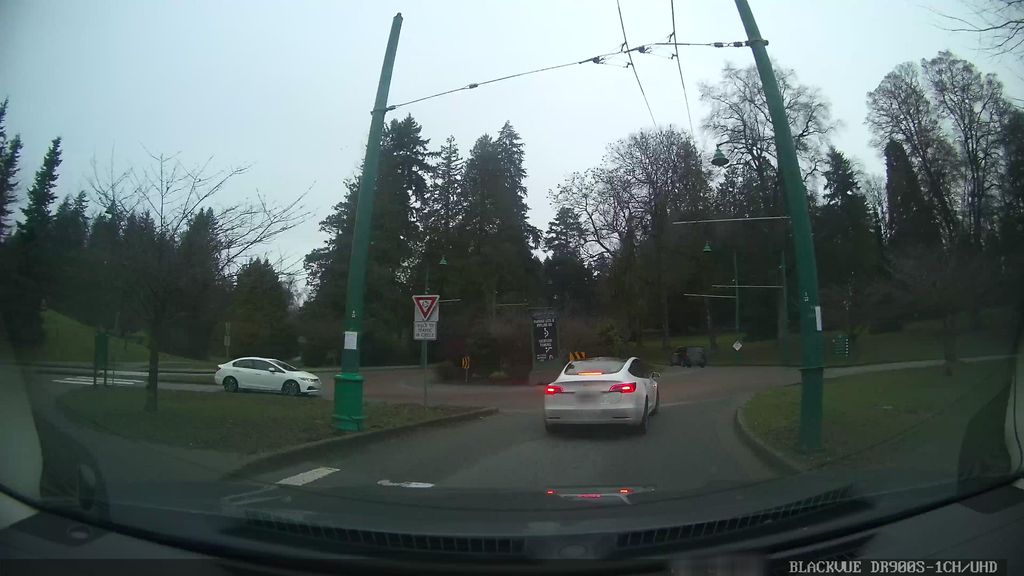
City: vancouver